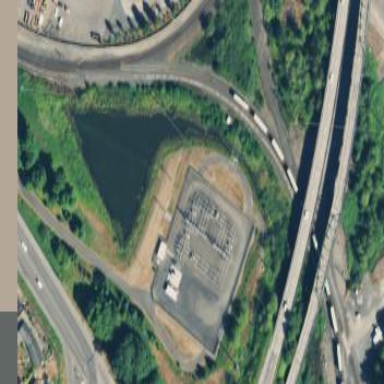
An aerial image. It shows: Distribution-level power substation.